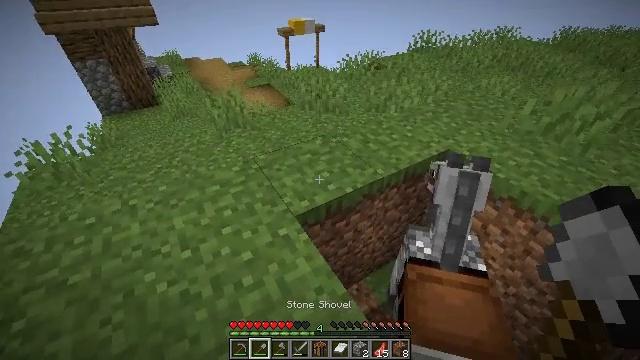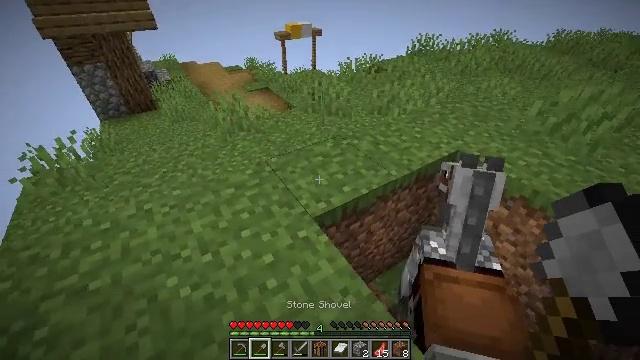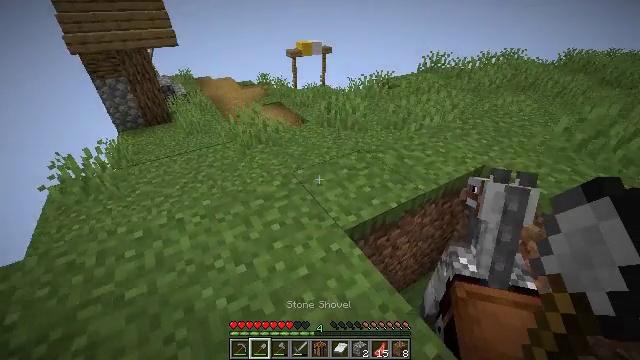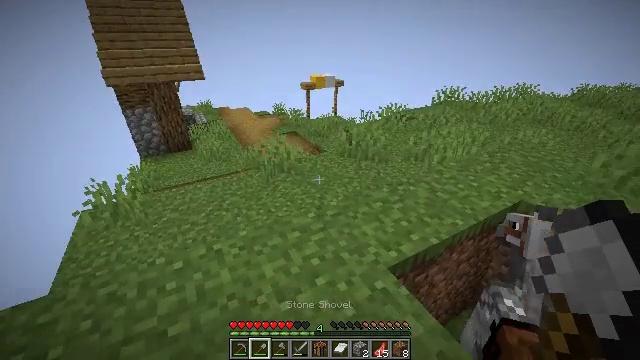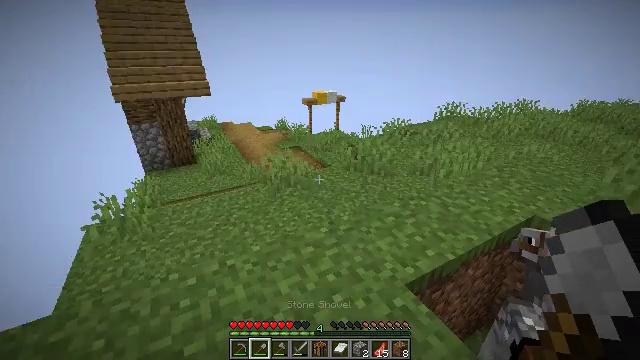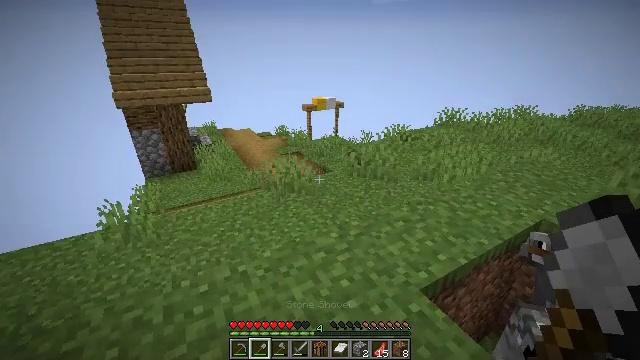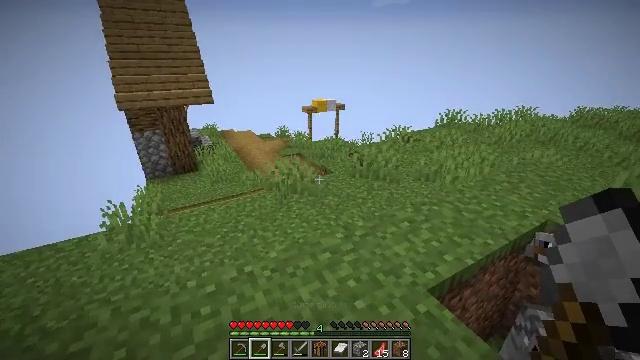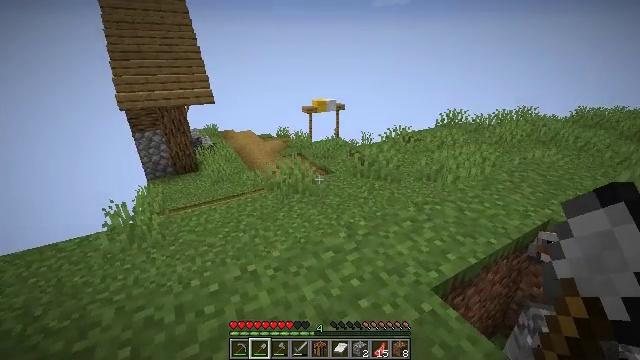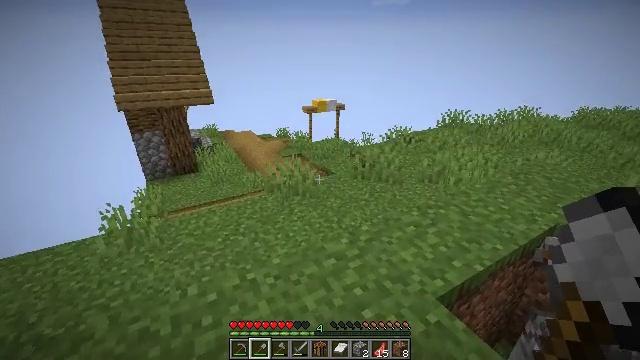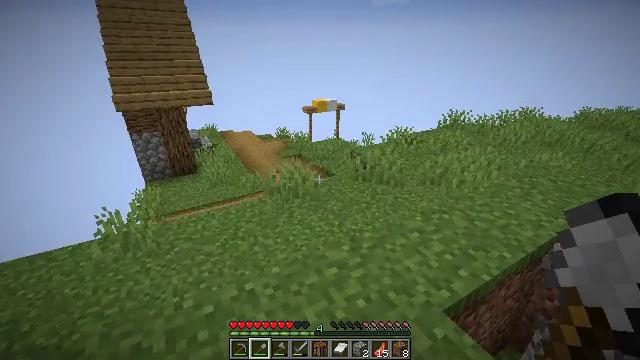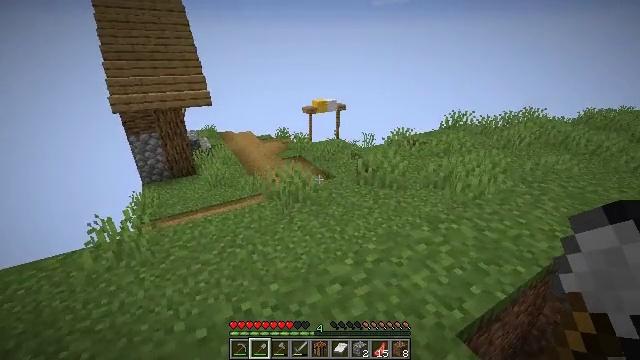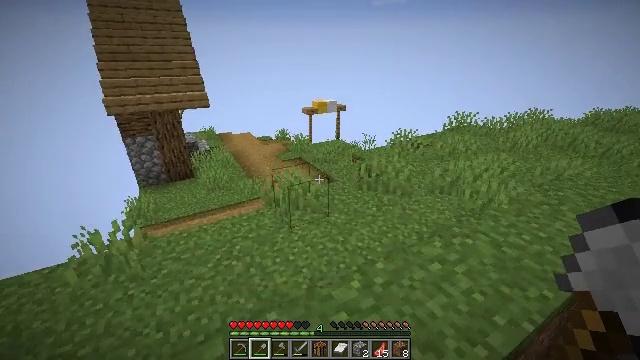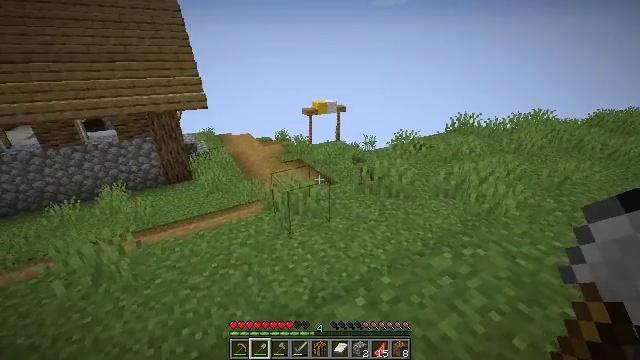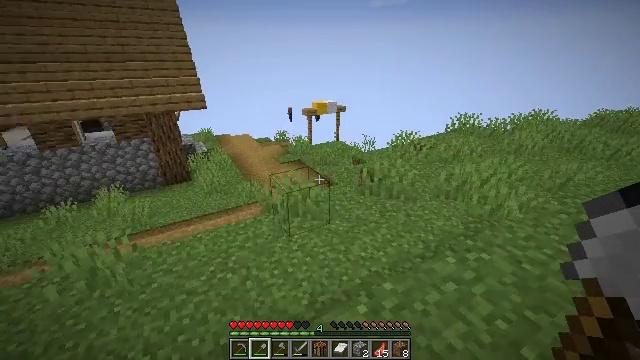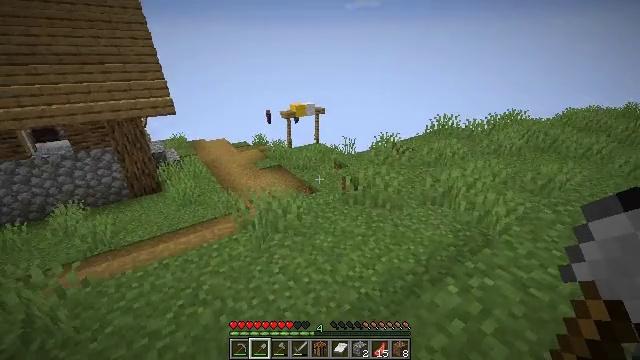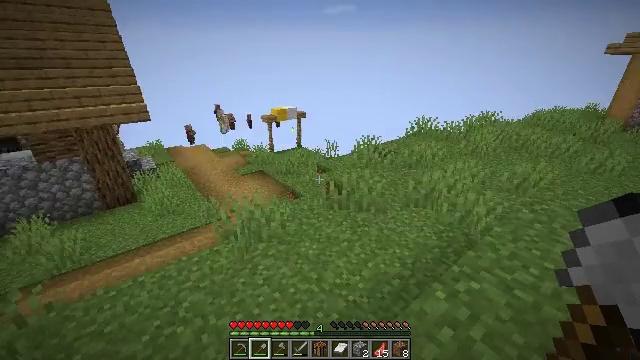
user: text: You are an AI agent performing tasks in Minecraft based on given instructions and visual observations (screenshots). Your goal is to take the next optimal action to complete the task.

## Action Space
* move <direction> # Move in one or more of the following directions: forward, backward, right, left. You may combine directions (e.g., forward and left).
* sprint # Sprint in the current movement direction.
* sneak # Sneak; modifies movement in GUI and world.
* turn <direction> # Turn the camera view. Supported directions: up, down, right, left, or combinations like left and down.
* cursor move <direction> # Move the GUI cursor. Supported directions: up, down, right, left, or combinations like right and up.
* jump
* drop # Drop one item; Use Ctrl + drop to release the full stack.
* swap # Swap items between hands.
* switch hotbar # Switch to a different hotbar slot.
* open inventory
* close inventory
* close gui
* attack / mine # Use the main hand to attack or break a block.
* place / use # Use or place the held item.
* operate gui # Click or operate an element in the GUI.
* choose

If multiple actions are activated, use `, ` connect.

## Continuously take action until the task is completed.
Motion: motion action
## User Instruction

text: Harvest beetroots from the farm.
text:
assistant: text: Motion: move left, turn right, attack / mine
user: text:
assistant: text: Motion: move left, turn left and up, attack / mine
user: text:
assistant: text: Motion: move left, turn left and up, attack / mine
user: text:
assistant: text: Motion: turn up, attack / mine
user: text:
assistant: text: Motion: turn up, attack / mine
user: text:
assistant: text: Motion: attack / mine
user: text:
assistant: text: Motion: attack / mine
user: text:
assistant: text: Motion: move forward, attack / mine
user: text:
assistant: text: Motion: move forward, attack / mine
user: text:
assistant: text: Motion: move forward, attack / mine
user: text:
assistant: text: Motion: move forward, attack / mine
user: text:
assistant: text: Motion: move forward, attack / mine
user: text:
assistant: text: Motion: move forward, attack / mine
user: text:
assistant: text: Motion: move forward, turn right, attack / mine
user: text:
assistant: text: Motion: move forward, turn right, attack / mine
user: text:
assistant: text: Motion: move forward, turn right and up, attack / mine
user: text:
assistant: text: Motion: move forward, turn right, attack / mine
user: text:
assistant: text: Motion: move forward, turn right, attack / mine
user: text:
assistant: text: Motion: turn right, attack / mine
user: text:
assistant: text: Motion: turn right, attack / mine
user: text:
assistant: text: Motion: attack / mine
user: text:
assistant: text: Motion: attack / mine
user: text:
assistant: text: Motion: attack / mine
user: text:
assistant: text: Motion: attack / mine
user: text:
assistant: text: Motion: attack / mine
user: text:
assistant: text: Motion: attack / mine
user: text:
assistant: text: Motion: attack / mine
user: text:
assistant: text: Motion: move forward, attack / mine
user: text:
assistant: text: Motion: move forward, attack / mine
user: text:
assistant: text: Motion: move forward, turn right, attack / mine